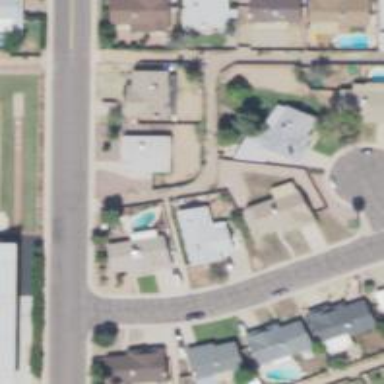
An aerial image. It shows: Alley classified as service road.